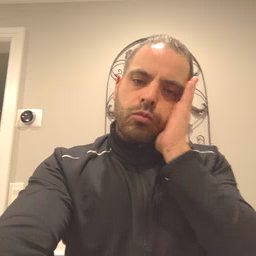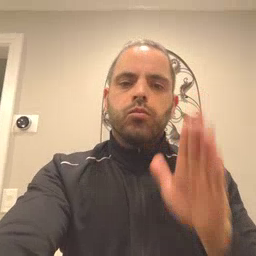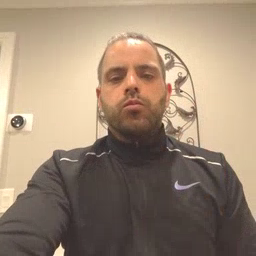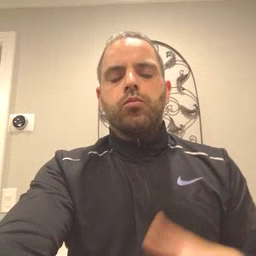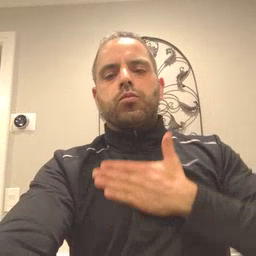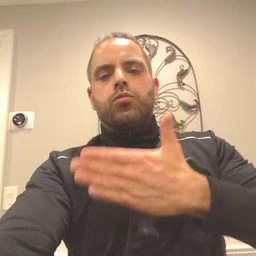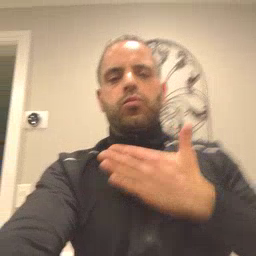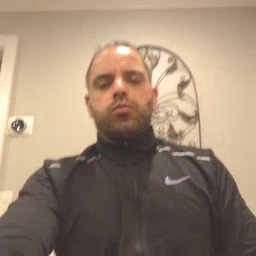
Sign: happy